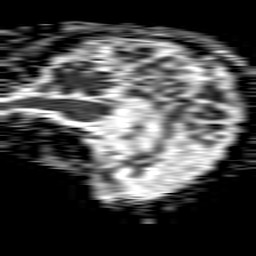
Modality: ADC
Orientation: sagittal
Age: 84
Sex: female
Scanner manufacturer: philips
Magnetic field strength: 1.5 T
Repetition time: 4.6 s
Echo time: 0.08517 s